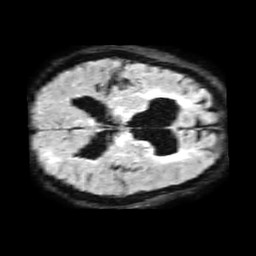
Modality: FLAIR
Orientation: axial
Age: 76
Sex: female
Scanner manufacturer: philips
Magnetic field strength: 1.5 T
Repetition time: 6 s
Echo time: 0.1031 s